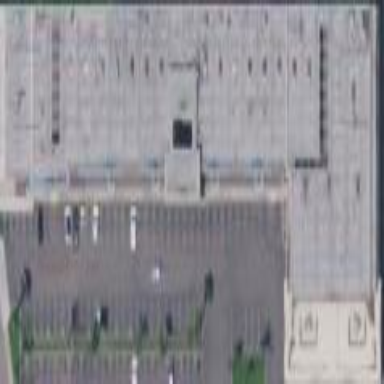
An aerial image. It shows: Retail building.